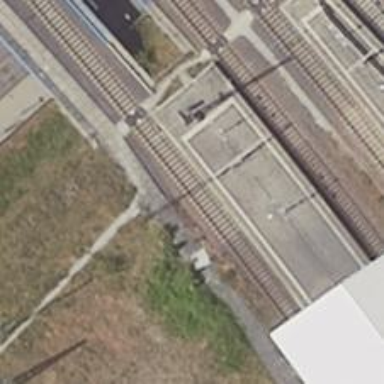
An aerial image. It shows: Railway signal.